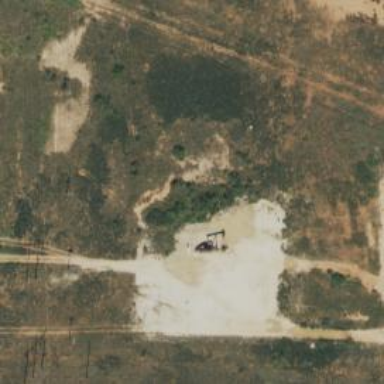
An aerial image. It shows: Petroleum well that is man-made.